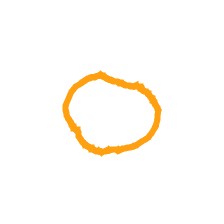
Shape: circle